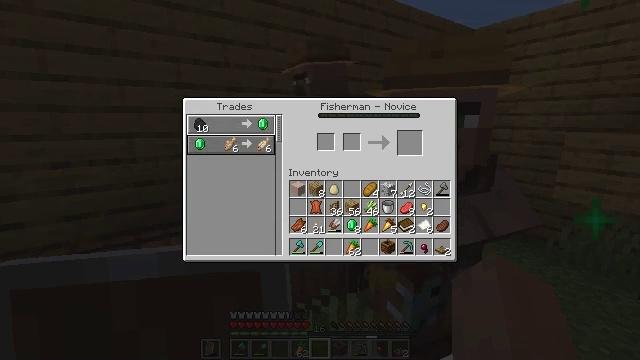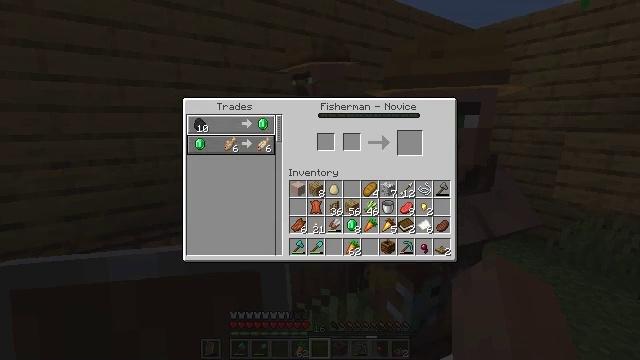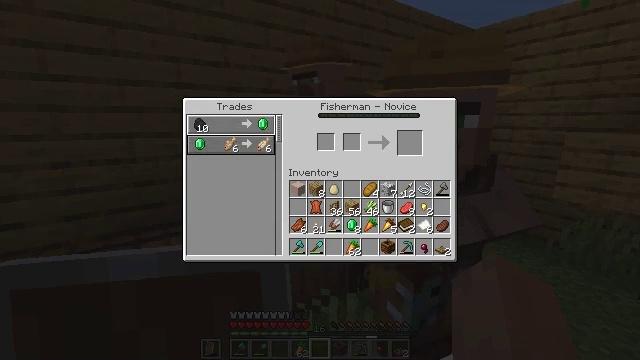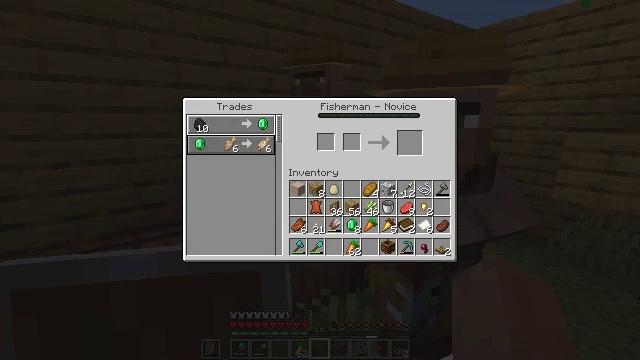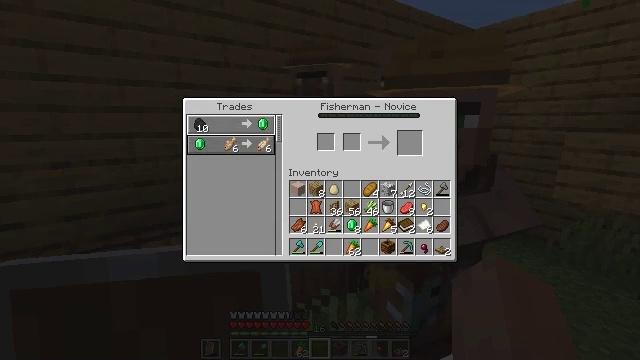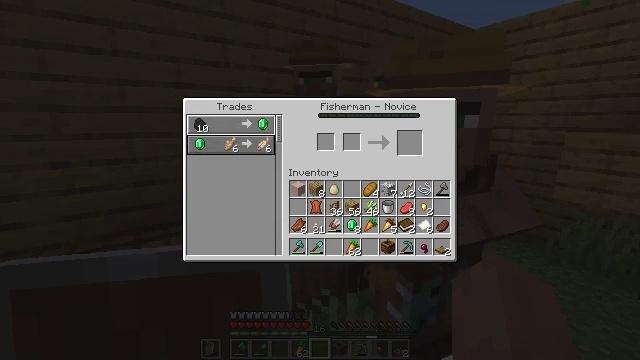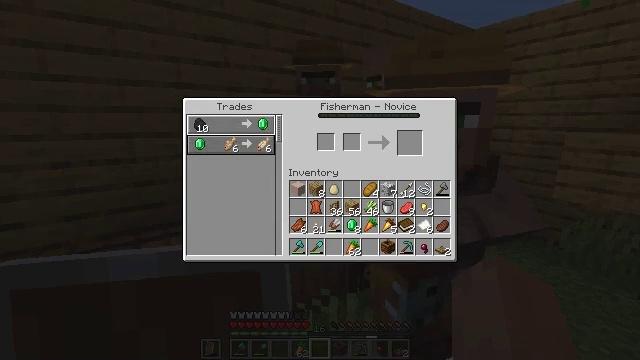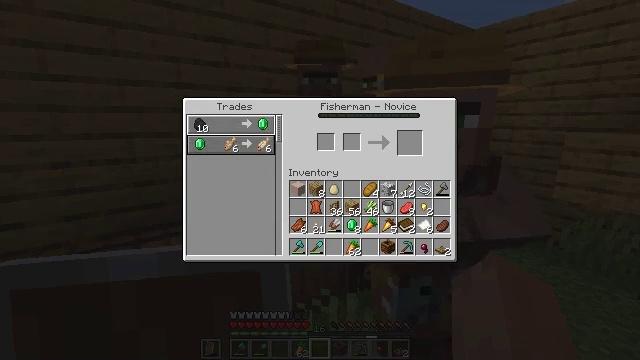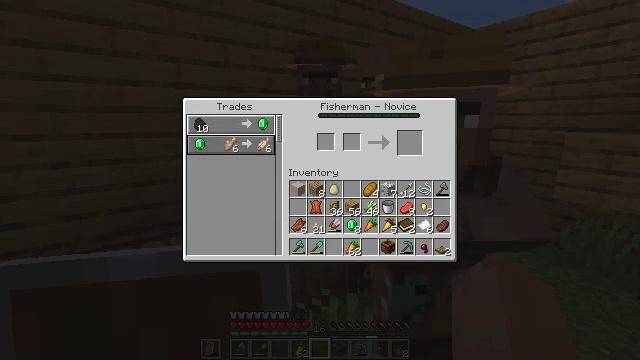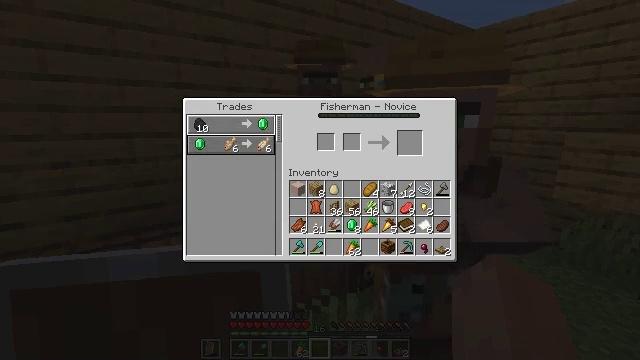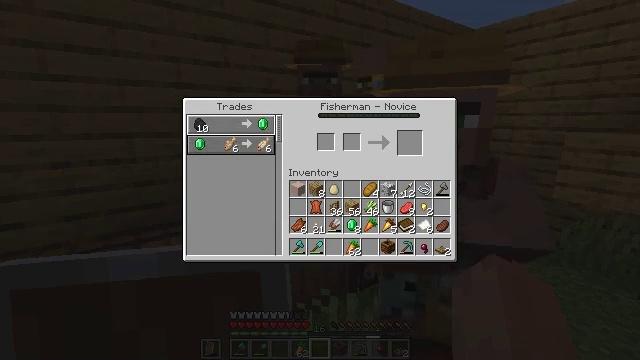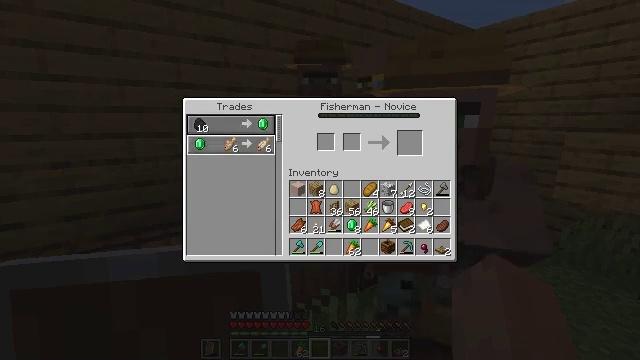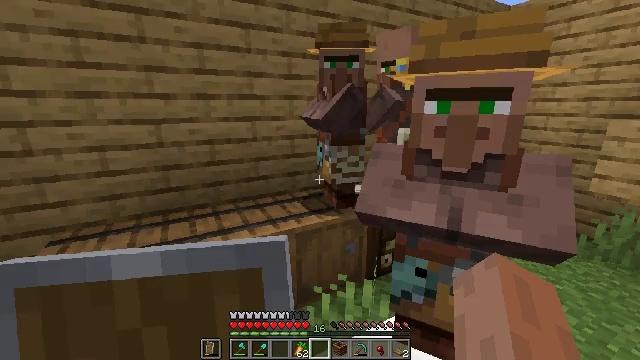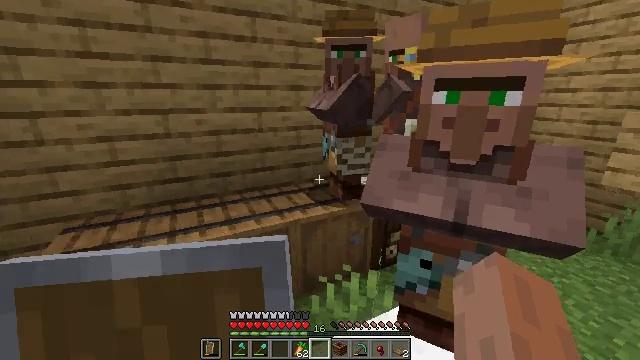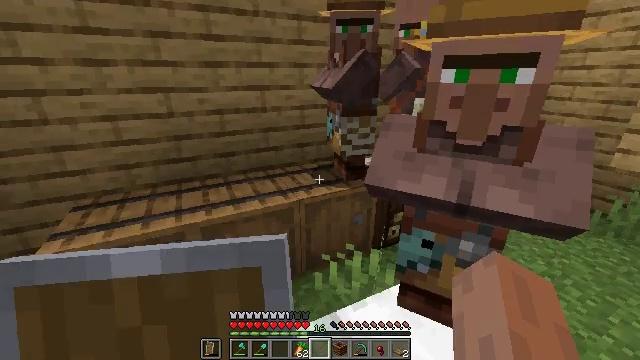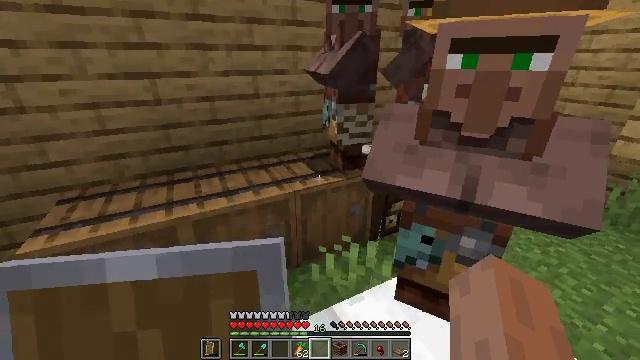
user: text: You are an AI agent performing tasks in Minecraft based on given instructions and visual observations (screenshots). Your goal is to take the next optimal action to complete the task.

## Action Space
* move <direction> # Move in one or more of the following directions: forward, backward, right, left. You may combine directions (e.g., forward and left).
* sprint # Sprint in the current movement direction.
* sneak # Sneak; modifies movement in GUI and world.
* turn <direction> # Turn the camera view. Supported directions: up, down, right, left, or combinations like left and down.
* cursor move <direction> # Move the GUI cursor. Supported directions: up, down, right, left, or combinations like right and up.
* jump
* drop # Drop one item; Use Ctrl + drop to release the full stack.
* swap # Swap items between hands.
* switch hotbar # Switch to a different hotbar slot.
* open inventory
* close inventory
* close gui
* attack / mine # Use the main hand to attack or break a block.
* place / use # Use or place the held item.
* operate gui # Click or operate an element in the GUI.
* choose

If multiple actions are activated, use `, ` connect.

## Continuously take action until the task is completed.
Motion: motion action
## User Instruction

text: Break the cartography table.
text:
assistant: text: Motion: no_op
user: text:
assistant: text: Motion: no_op
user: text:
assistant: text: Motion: no_op
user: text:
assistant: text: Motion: no_op
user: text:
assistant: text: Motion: no_op
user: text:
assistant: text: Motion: no_op
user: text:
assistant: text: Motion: no_op
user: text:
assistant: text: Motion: no_op
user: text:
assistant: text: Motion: no_op
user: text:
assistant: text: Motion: no_op
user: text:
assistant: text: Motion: no_op
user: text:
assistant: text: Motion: cursor move left and down
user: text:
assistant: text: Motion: turn left and down, close gui
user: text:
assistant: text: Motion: turn down, open inventory
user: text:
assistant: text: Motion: move forward, turn down
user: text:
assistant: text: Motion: move forward, turn down
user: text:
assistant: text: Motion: move forward
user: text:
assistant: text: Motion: move forward
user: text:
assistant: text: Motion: move forward, sprint, jump
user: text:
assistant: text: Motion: move forward, sprint, jump
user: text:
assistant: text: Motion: move forward, sprint, turn right and down, jump
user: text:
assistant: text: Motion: move forward, sprint, turn right and down, jump
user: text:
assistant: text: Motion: move forward, sprint, turn right and down, jump
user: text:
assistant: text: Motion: move forward, turn right and down
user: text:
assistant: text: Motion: move forward, turn right and down
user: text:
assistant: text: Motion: move forward, turn right and down
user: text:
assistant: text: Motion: move forward, turn right and down
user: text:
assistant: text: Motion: move forward, turn right and down
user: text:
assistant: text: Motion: move forward, turn right and down
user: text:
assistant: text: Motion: move forward, turn right